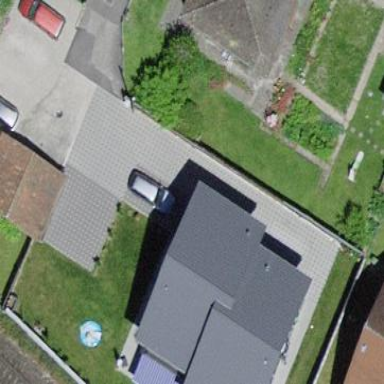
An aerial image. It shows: Terrace building.